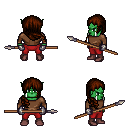
a pixel art fantasy rpg character, male body template, orc, green skin, brown long-sleeve shirt, red pants, brown right-swept hairstyle, metal gloves, maroon shoes, spear, four views (front, back, left, right), 2x2 character sprite sheet, small pixel art, hard edges, no anti-aliasing